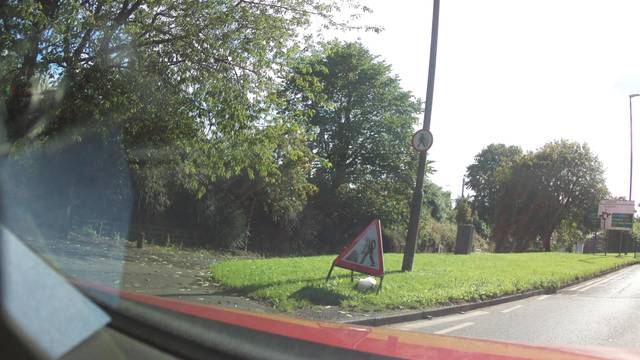
Region: United Kingdom
Coordinates: 56.129, -3.934